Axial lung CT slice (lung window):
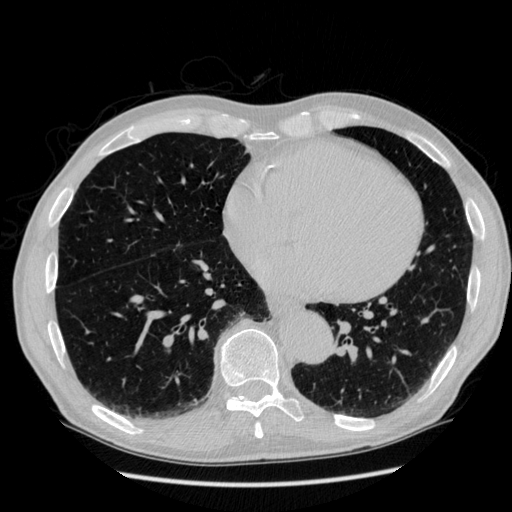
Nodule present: no